Question: I created a settings activity using eclipse. The setting activity creates two example categories automatically (in addition to the general settings): Notifications and Data & Sync. The problem is that I simply don't know how to delete them without making my app crash:
I tried simply deleting this block (i converted it to a comment) but the app crashed:
'''
// Add 'notifications' preferences, and a corresponding header.
fakeHeader = new PreferenceCategory(this);
fakeHeader.setTitle(R.string.pref_header_notifications);
getPreferenceScreen().addPreference(fakeHeader);
addPreferencesFromResource(R.xml.pref_notification);
'''
I cannot start from a blank activity since this is my first app, so I would prefer to start from the example settings activity.
How can I delete the "notifications" preference so I only have the general settings and data & sync?
This is the content of the logcat when it crashes:

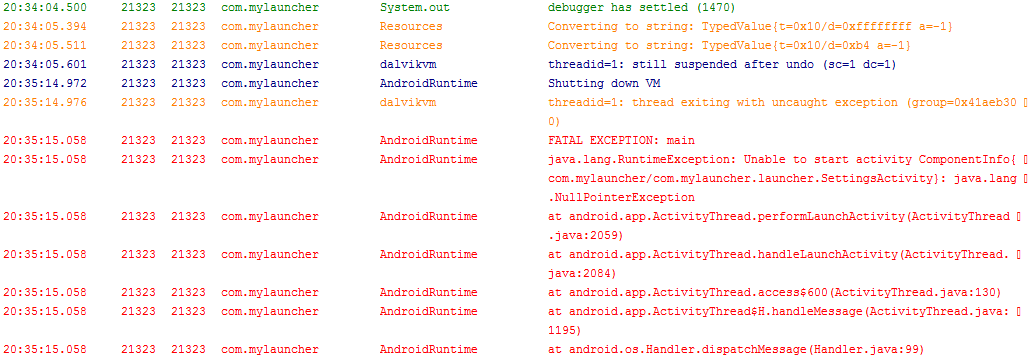
Answer: Hard to say from your small example. What does eclipse say when it crashes (switch to the DDMS or DEBUG view and have a look at the logcat output)
If you are just starting, I suggest you use the wizard to create a first application instead of changing an existing example.